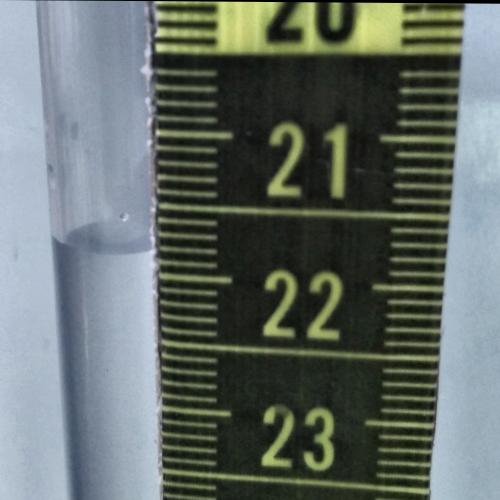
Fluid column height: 21.8 cm